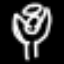
Label: angel